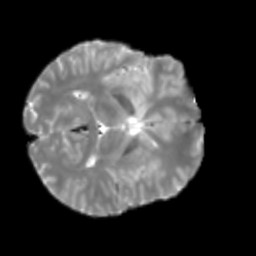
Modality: T2w
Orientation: axial
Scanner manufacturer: siemens
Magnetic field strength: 3 T
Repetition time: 4 s
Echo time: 0.0594 s